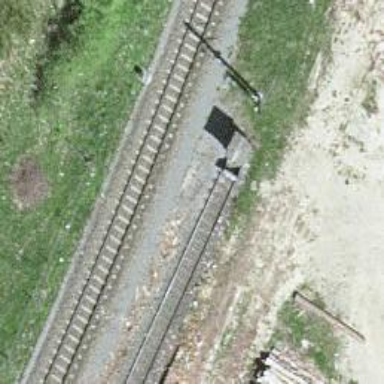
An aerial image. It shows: Railway buffer stop.